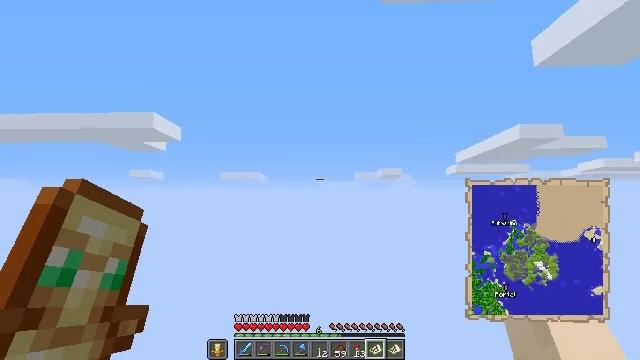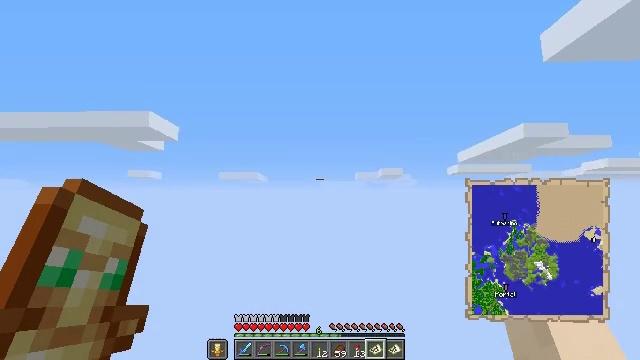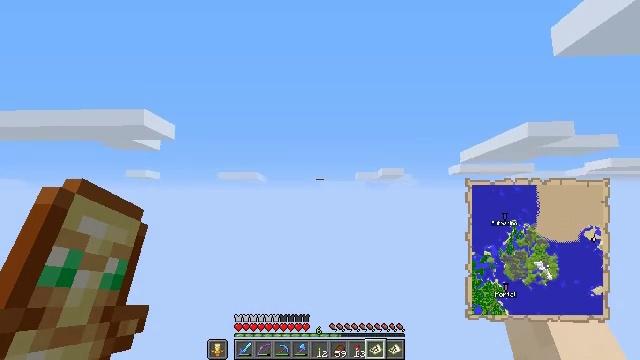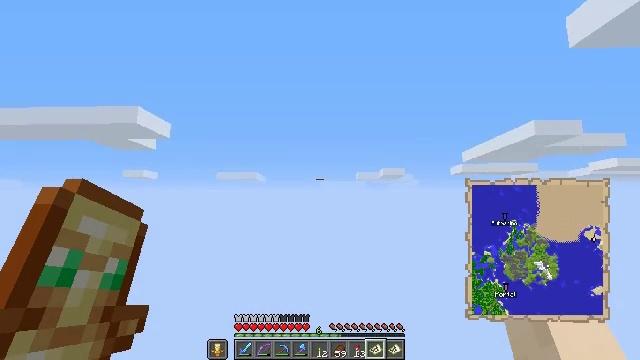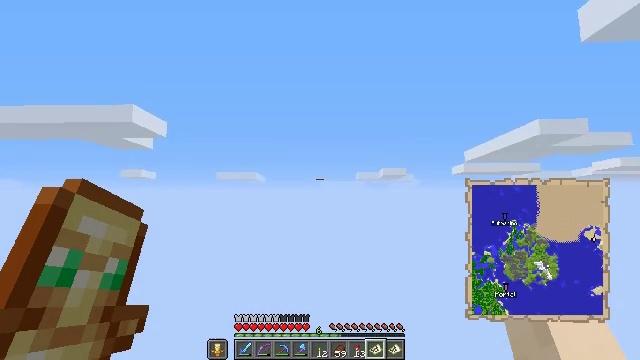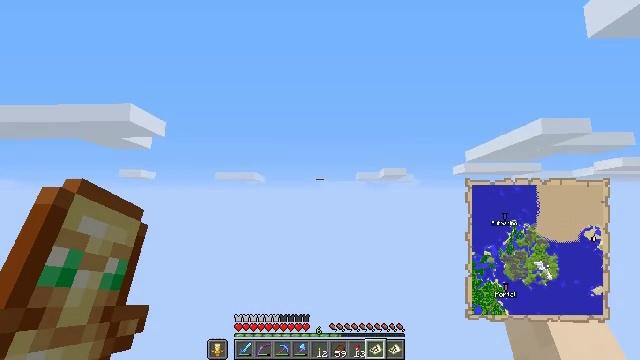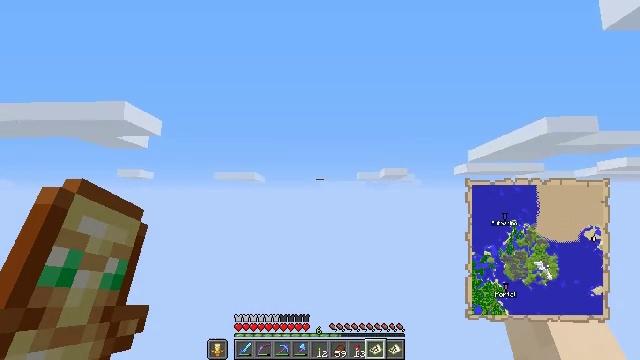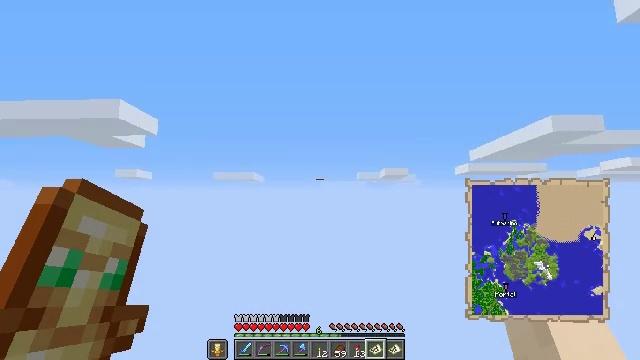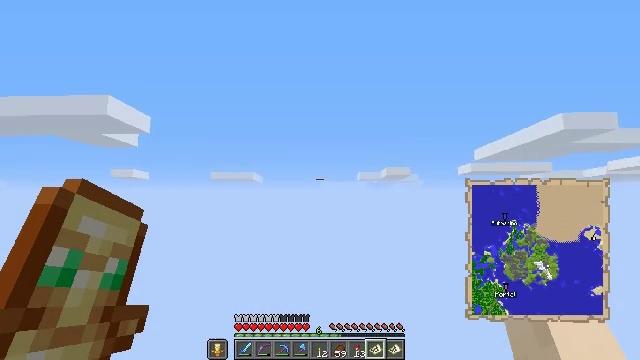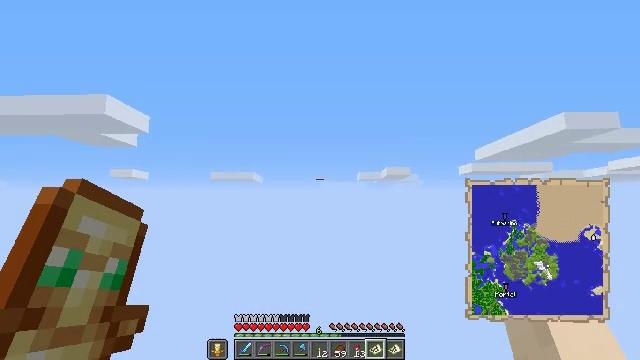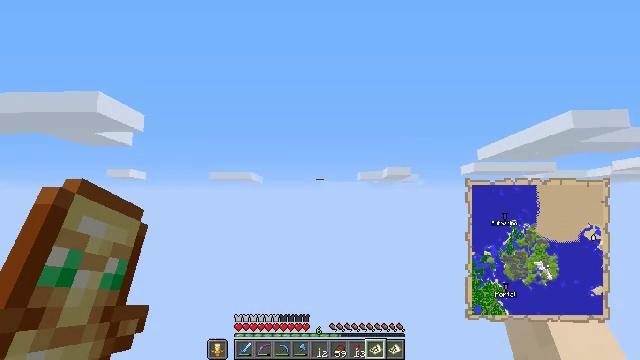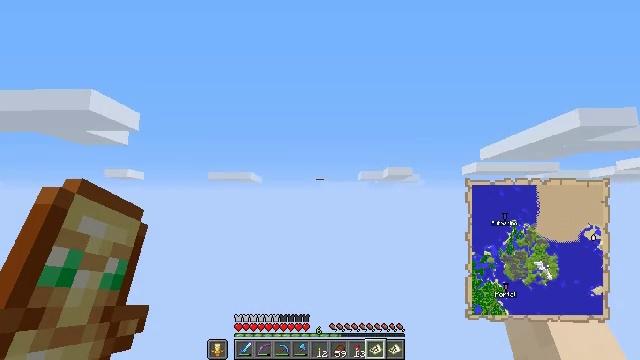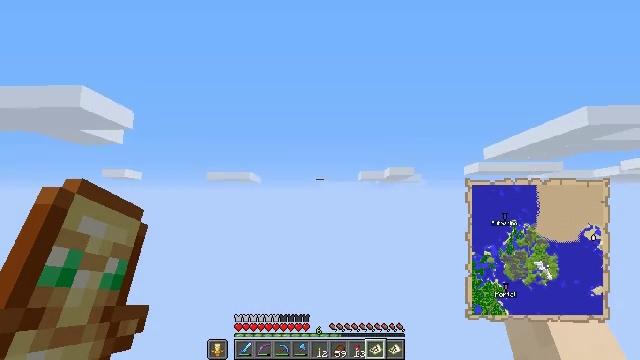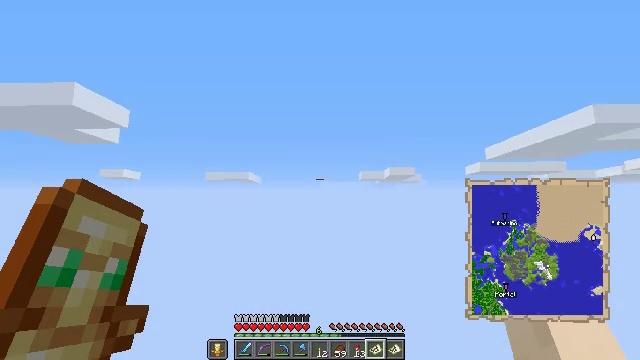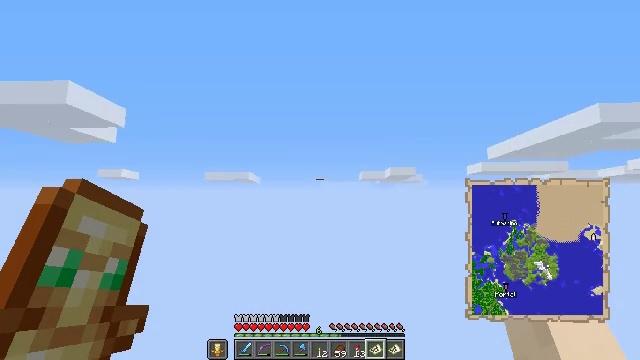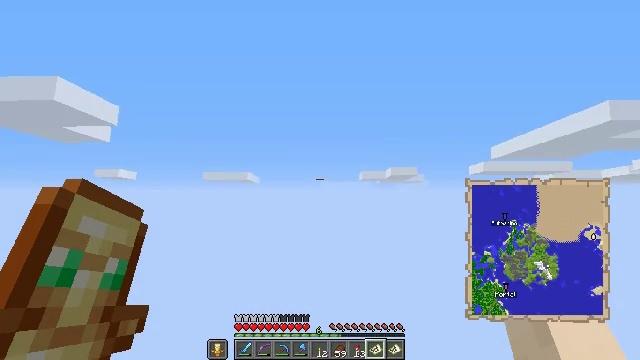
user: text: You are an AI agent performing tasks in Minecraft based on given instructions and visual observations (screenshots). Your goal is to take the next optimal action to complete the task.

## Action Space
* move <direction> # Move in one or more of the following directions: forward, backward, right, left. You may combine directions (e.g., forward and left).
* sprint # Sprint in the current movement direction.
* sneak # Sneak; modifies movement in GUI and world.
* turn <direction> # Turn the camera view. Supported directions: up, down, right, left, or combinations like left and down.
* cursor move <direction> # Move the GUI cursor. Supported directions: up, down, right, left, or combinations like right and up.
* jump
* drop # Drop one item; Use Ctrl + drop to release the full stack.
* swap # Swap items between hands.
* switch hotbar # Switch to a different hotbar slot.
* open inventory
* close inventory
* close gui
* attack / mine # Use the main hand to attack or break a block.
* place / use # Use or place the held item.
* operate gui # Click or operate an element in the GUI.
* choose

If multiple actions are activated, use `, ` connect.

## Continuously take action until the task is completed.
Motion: motion action
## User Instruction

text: Mine a hay block from the field.
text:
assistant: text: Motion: no_op
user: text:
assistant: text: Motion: no_op
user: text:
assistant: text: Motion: no_op
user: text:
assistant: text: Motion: no_op
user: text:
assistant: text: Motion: no_op
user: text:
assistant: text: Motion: no_op
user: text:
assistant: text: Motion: no_op
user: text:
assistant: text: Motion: no_op
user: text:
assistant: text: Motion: no_op
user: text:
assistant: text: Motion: no_op
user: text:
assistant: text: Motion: no_op
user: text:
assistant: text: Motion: no_op
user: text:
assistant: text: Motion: no_op
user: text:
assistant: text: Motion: no_op
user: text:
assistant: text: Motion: no_op
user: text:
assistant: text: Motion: no_op
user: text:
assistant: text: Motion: no_op
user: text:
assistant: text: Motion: no_op
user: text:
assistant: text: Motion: no_op
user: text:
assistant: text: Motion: no_op
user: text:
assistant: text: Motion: turn right and down
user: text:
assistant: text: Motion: no_op
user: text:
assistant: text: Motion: no_op
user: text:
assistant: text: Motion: no_op
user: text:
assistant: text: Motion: turn down
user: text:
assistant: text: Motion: turn down
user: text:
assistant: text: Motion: turn down
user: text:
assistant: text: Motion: no_op
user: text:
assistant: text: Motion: no_op
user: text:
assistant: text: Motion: no_op